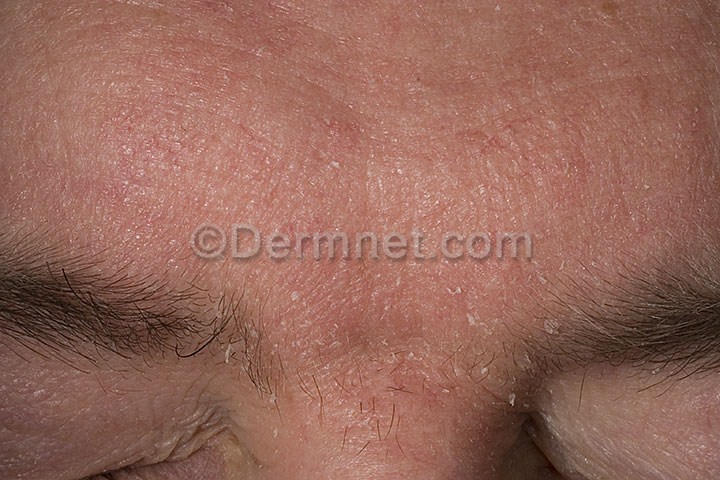
Disease: Psoriasis pictures Lichen Planus and related diseases